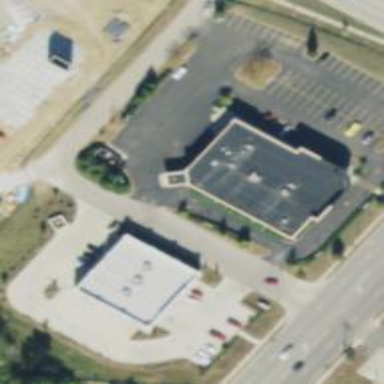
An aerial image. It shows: Pharmacy providing healthcare services.